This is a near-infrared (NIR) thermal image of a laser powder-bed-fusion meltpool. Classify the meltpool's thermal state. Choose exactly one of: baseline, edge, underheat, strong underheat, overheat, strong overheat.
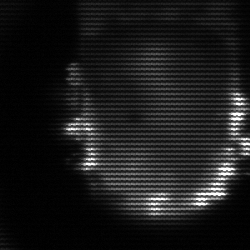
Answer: baseline